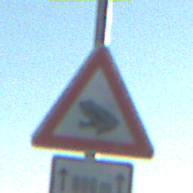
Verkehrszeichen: AmphibienwanderungRechts
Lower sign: LaengeEinerStrecke1
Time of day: SunriseSunset
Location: Outdoor (Nature)
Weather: Clear
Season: NotSpecified
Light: Natural